Question: I have the following "first-chance exception" message which is coming from a DLL I wrote which is running inside an executable that I did not write. That is, the DLL is a plugin. The first time this exception fires, an attempt to open a shared memory map file is failing. If I ignore first chance exceptions and just run, the application freezes or crashes eventually.
'''
First-chance exception at 0x76a7c41f in notmyexe.exe: Microsoft C++ exception: boost::interprocess::interprocess_exception at memory location 0x002bc644..
'''
After several hours it appears to be caused by a block of code which is looping endlessly until an expected exception condition clears. It turns out that if it never does clear, and then, eventually, this exception turns into another low-level-exception-condition and/or turns into heap corruption. All of this is just in an effort to open a shared memory area using Boost::interprocess.
The first thing that complicates things is that on my Visual C++ 2008 based project, the first 'boost::interprocess::interprocess_exception' first-chance exception is not thrown and identified as the location where it came from because the Visual C++ 2008 compiler cannot find the complex boost-flavor templates code in question. However by single stepping through the assembly language view, I found the code that blows up.
The top level line of my own code that it all starts to go bad on is:
'''
segment = new managed_shared_memory( open_or_create
, MEMORY_AREA_NAME
, SHARED_AREA_SIZE );
'''
The above 'managed_shared_memory' class is from interprocess_fwd.hpp, and is a standard part of the boost shared memory API/headers. Because it's template based, the above expands into about a 2Kchars long C++ boost template expression, which is truncated at different lengths by the linker, and by the debugger. Visual C++ 2008 has no more source code debugging capabilities, it seems when these limits are in play.
For example, when it blows up I get this call stack:
'''
KernelBase.dll!76a7c41f()
[Frames below may be incorrect and/or missing, no symbols loaded for KernelBase.dll]
KernelBase.dll!76a7c41f()
> msvcr90d.dll!_malloc_dbg(unsigned int nSize=<PHONE>, int nBlockUse=264, const char * szFileName=0x01fcb983, int nLine=<PHONE>) Line 160 + 0x1b bytes C++
8bfc4d89()
'''
No actual end-user written source functions appear in the stack dump above.
How should I debug this? Secondly, is there some known problem with boost-interprocess, with Visual C++ 2008? Third, what is the boost code below doing and why must it endlessly loop?
'''
boost::interprocess::basic_managed_shared_memory<char,
boost::interprocess::rbtree_best_fit<boost::interprocess::mutex_family,
boost::interprocess::offset_ptr<void,int,unsigned int,0>,0>,
boost::interprocess::iset_index>::basic_managed_shared_memory<char,boo...
'''
Further layers down, we get to:
'''
basic_managed_shared_memory (open_or_create_t,
const char *name, size_type size,
const void *addr = 0, const permissions& perm = permissions())
: base_t()
, base2_t(open_or_create, name, size, read_write, addr,
create_open_func_t(get_this_pointer(),
ipcdetail::DoOpenOrCreate), perm)
{}
'''
Anyways, don't try to debug this at home kids, here's what happens:

Finally, using my ninja-like ability to single step through several million lines of assembly language I have defeated Visual C++ 2008's evil debugger limitations, and have found the code in question.
This is what is blowing up in fact: 'create_device<FileBased>(dev...'.
Some context here:
managed_open_or_create_impl.h line 351...
'''
else if(type == DoOpenOrCreate){
//This loop is very ugly, but brute force is sometimes better
//than diplomacy. If someone knows how to open or create a
//file and know if we have really created it or just open it
//drop me a e-mail!
bool completed = false;
while(!completed){
try{
create_device<FileBased>(dev, id, size, perm, file_like_t()); // <-- KABOOM!
created = true;
completed = true;
}
catch(interprocess_exception &ex){
if(ex.get_error_code() != already_exists_error){
throw;
}
else{
try{
DeviceAbstraction tmp(open_only, id, read_write);
dev.swap(tmp);
created = false;
completed = true;
}
catch(interprocess_exception &e){
if(e.get_error_code() != not_found_error){
throw;
}
}
catch(...){
throw;
}
}
}
catch(...){
throw;
}
thread_yield();
}
}
'''
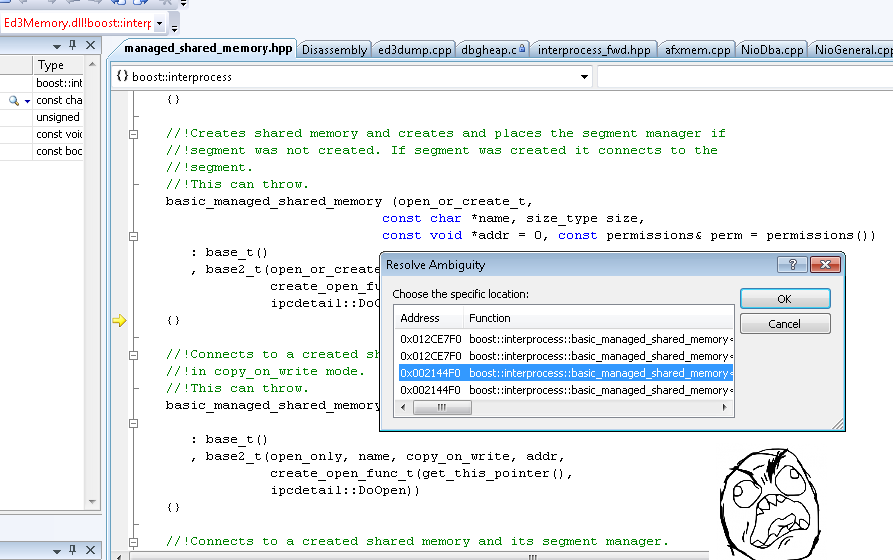
Answer: I believe I've had some of the same issues you are having. Take a look at the function "shared_memory_object::priv_open_or_create" in "oost\interprocess\shared_memory_object.hpp". At the top of that function is another function call "create_tmp_and_clean_old_and_get_filename" that starts a function chain that winds up deleting the shared memory file. I wound up moving that function call lower in the priv_open_or_create function around where the case statements start. I believe I'm using boost 1.48. Here's the final version of that function that I modified:
'''
inline bool shared_memory_object::priv_open_or_create
(ipcdetail::create_enum_t type, const char *filename, mode_t mode, const permissions &perm)
{
m_filename = filename;
std::string shmfile;
std::string root_tmp_name;
//Set accesses
if (mode != read_write && mode != read_only){
error_info err = other_error;
throw interprocess_exception(err);
}
switch(type){
case ipcdetail::DoOpen:
ipcdetail::get_tmp_base_dir(root_tmp_name);
shmfile = root_tmp_name;
shmfile += "/";
shmfile += filename;
m_handle = ipcdetail::open_existing_file(shmfile.c_str(), mode, true);
break;
case ipcdetail::DoCreate:
ipcdetail::create_tmp_and_clean_old_and_get_filename(filename, shmfile);
m_handle = ipcdetail::create_new_file(shmfile.c_str(), mode, perm, true);
break;
case ipcdetail::DoOpenOrCreate:
ipcdetail::create_tmp_and_clean_old_and_get_filename(filename, shmfile);
m_handle = ipcdetail::create_or_open_file(shmfile.c_str(), mode, perm, true);
break;
default:
{
error_info err = other_error;
throw interprocess_exception(err);
}
}
//Check for error
if(m_handle == ipcdetail::invalid_file()){
error_info err = system_error_code();
this->priv_close();
throw interprocess_exception(err);
}
m_mode = mode;
return true;
}
'''
BTW, if anyone knows the official channels I can go through to try and get this verified and added to boost please let me know as I hate modifying stuff like this without knowing its full effect.
Hope this helps!